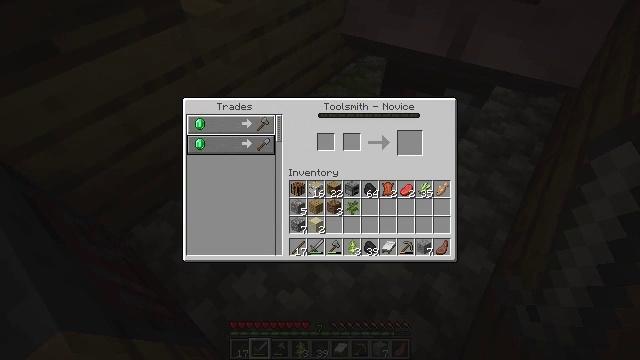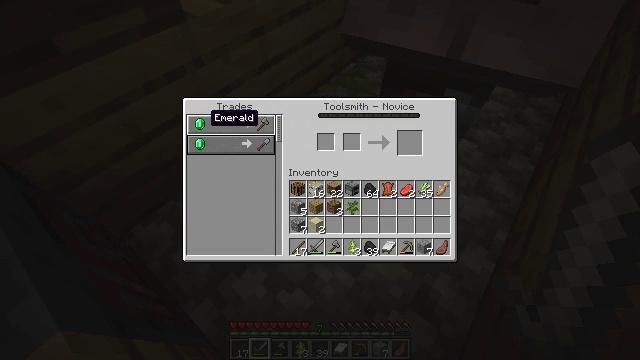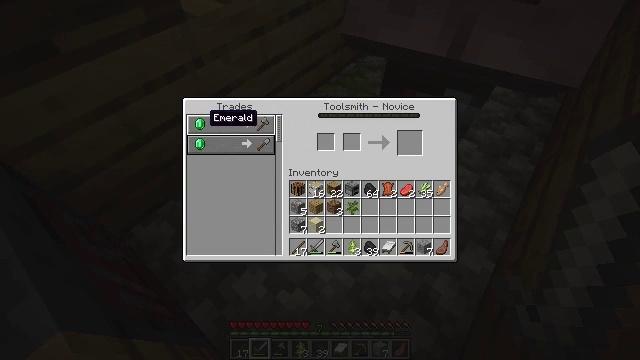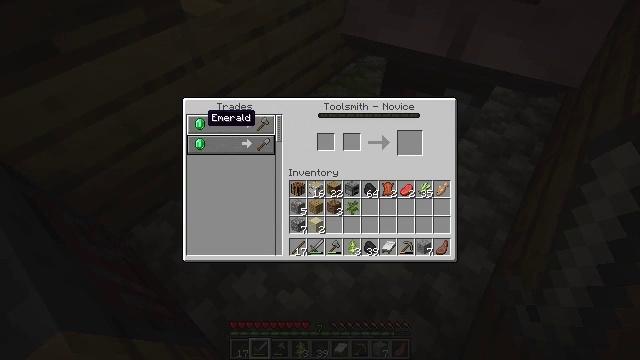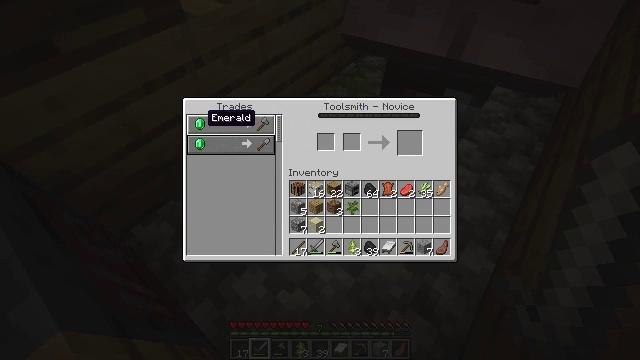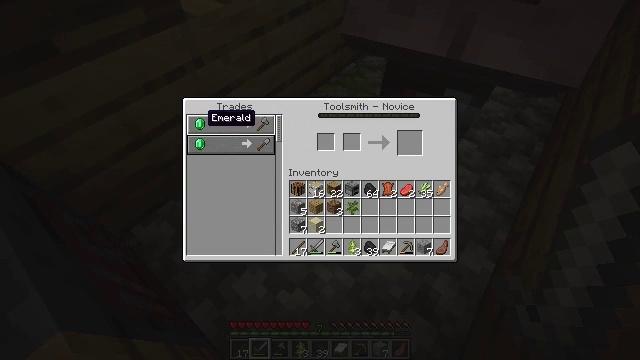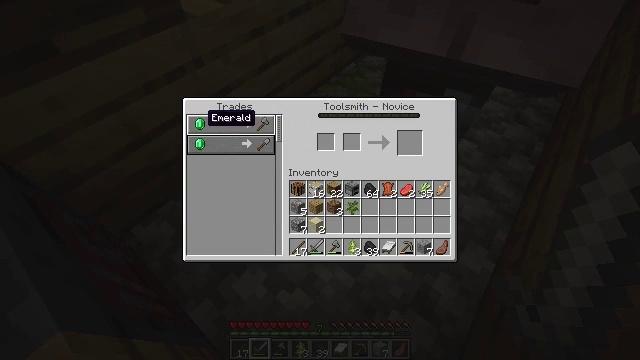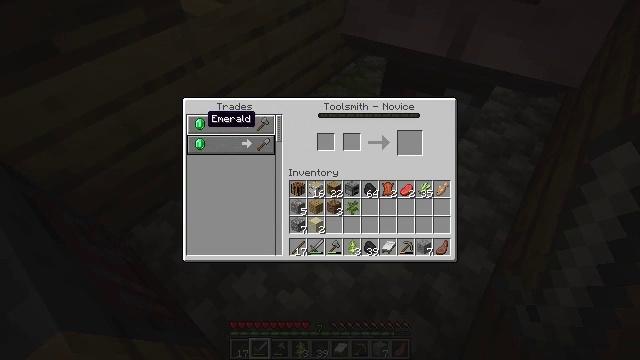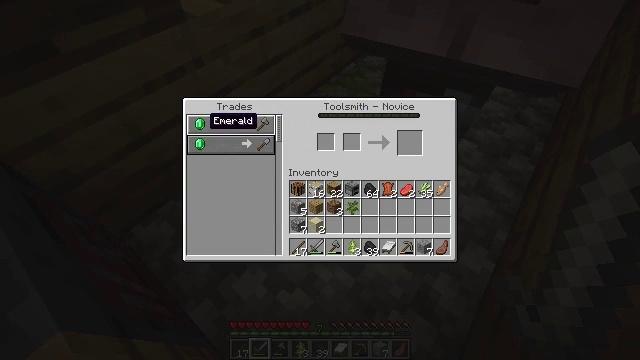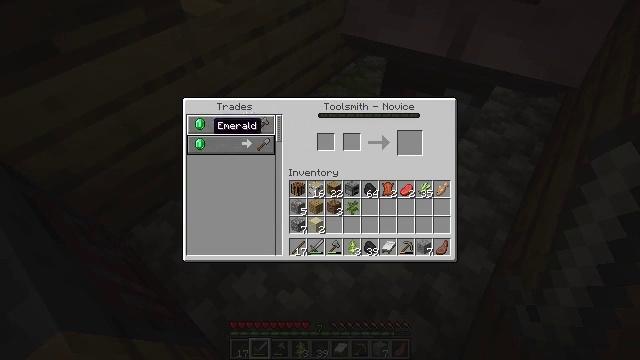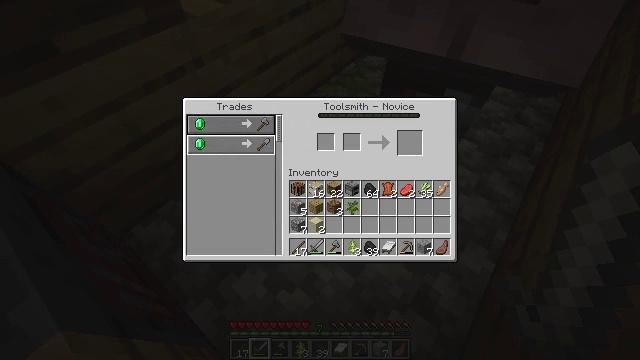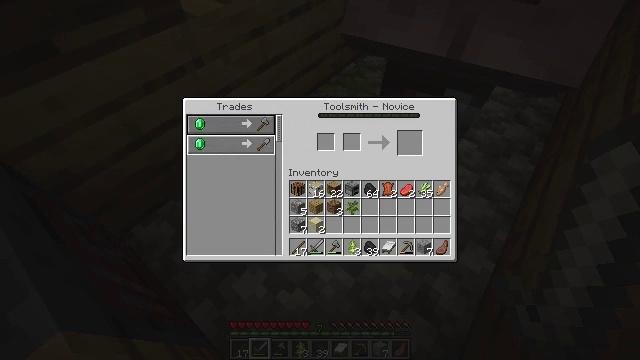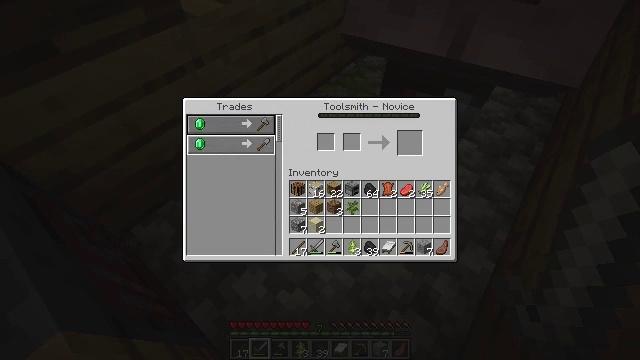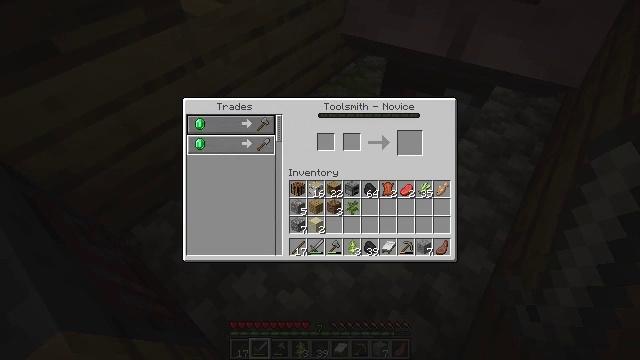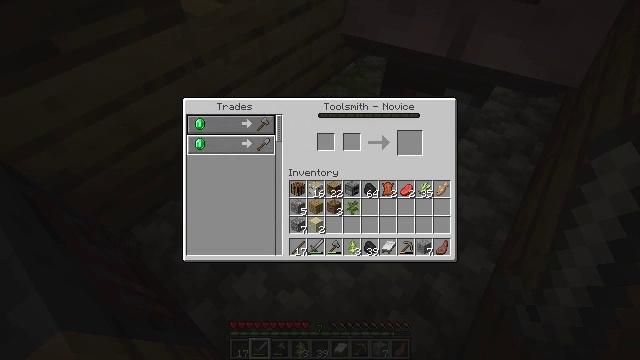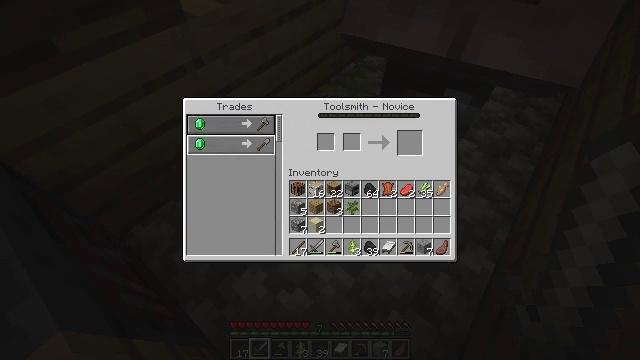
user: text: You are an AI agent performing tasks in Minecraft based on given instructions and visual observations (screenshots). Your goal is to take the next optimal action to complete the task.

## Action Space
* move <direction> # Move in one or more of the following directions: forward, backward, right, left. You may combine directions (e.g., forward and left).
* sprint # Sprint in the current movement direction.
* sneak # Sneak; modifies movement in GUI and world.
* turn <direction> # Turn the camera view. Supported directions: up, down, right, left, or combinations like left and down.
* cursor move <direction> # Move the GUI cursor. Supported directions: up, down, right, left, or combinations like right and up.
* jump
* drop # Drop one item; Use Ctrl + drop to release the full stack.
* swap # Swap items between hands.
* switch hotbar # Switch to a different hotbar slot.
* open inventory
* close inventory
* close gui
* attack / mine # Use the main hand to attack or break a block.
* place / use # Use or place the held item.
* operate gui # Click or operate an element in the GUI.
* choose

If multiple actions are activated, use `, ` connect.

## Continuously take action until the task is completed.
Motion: motion action
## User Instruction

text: Remove the tall grass to clear the area.
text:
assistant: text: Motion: no_op
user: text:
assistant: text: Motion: no_op
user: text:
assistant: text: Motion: no_op
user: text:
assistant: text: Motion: no_op
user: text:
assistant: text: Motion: no_op
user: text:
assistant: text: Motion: no_op
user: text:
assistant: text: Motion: no_op
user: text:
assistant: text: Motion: no_op
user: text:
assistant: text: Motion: no_op
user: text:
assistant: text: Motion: no_op
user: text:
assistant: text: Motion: no_op
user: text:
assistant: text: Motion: no_op
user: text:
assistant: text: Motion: no_op
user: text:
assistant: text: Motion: no_op
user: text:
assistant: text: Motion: no_op
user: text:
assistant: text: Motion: no_op
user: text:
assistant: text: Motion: no_op
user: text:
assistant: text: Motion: no_op
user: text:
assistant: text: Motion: no_op
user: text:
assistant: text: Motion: no_op
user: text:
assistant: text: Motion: no_op
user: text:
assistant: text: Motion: no_op
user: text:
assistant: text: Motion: no_op
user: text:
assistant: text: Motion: no_op
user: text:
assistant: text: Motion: no_op
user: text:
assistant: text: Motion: no_op
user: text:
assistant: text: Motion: no_op
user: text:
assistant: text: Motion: no_op
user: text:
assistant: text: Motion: no_op
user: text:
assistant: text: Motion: cursor move right and up